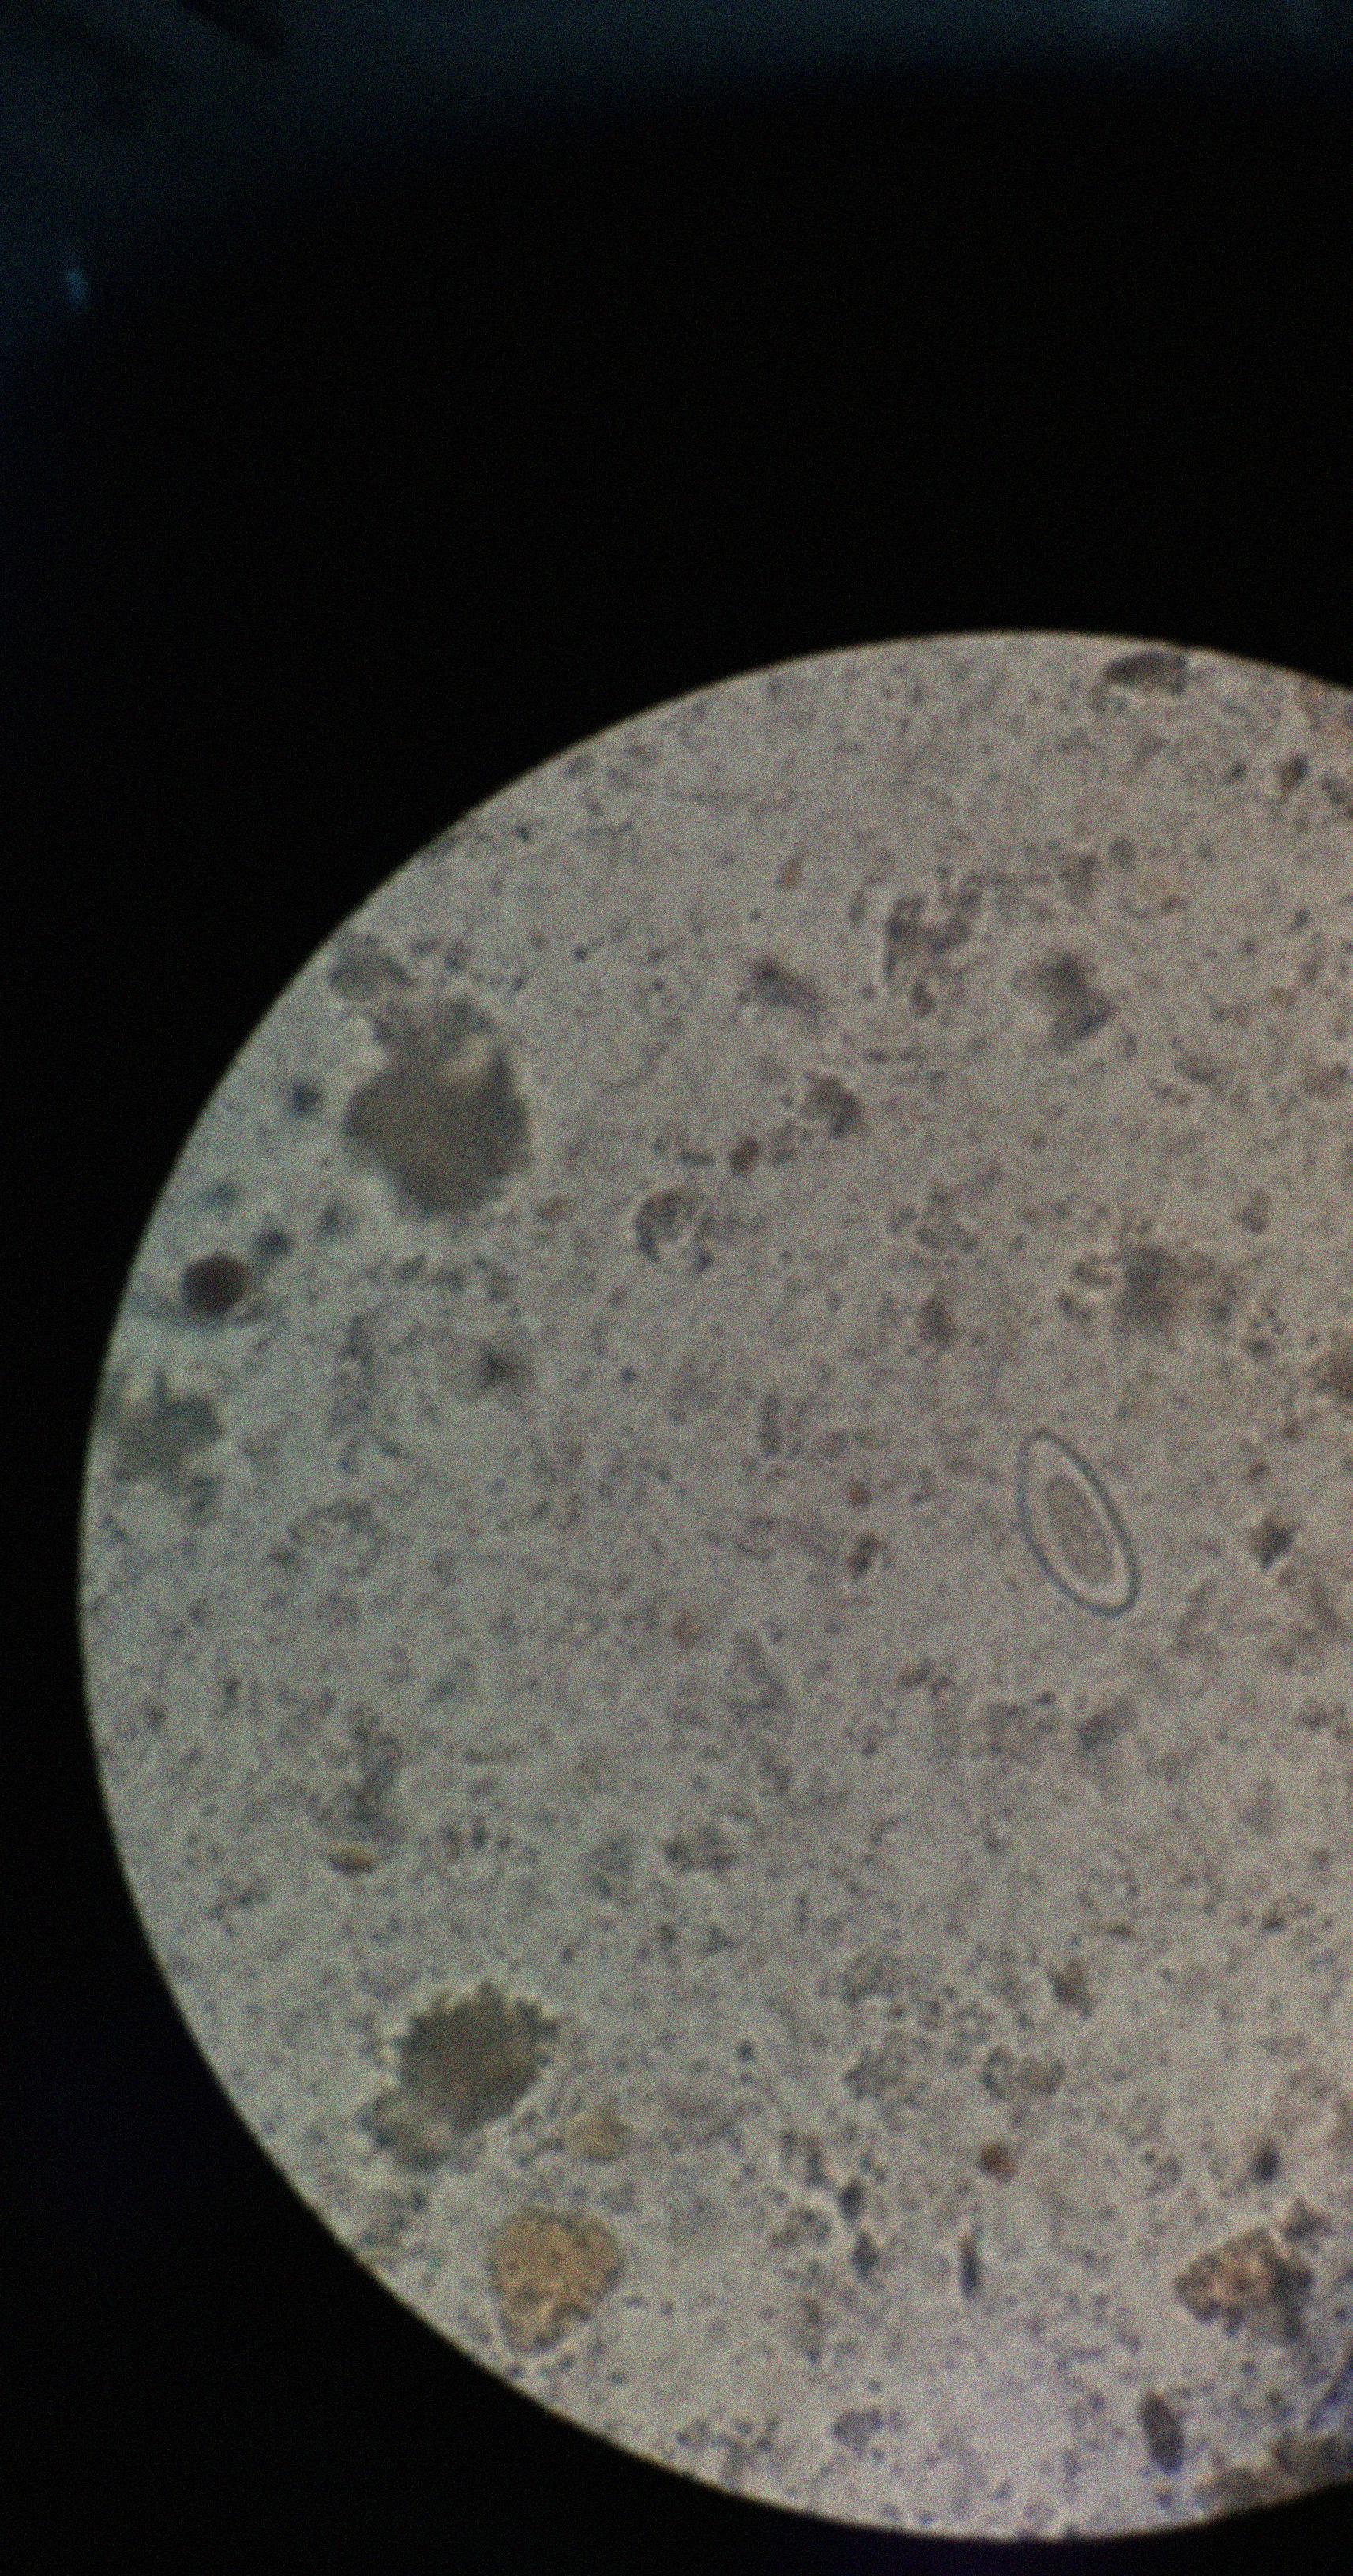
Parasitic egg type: Enterobius vermicularis